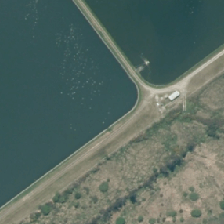
Land cover: lake_pond